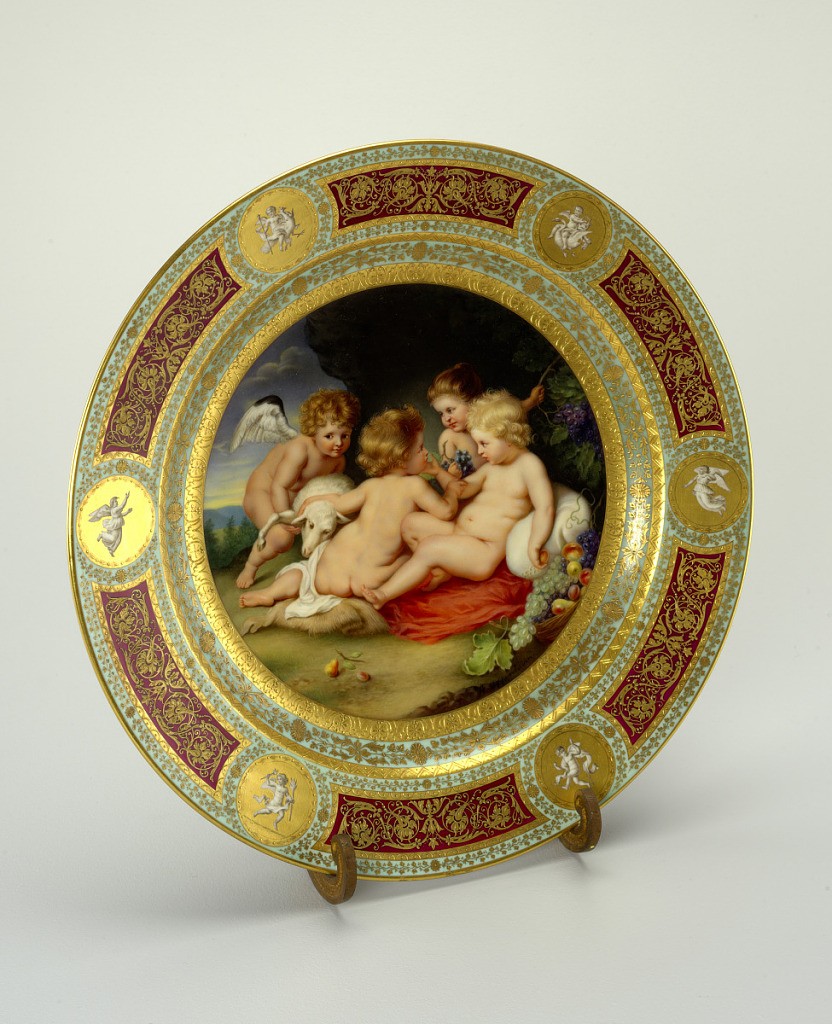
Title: Decorative Plate and Stand
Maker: Du Paquier Porcelain Manufactory, Austrian, active 1719 – 1864
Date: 19th–mid- 19th century
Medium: hard paste porcelain, vitreous enamel, gold; brass
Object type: plate and stand
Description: (a: plate): On pale green marli six oblong fields of wine red, all factory decorated with raised gold arabesques, and six gold medallions with grisaille genii. In center, polychrome copy of Rubens' "Children Playing": four small children, one of them winged, playing with a lamp in landscape.
(b: stand): Stand scrolled and twisted flat brass.